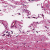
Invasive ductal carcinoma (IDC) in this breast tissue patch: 0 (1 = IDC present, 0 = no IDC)